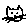
Label: cat